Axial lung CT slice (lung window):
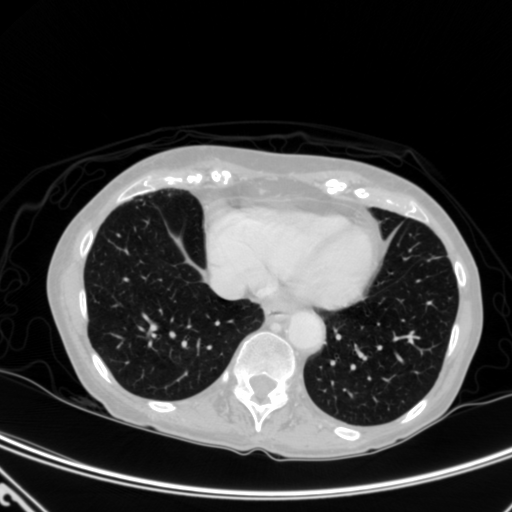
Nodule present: no